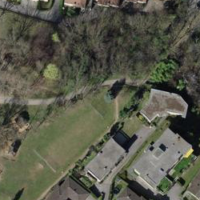
EUNIS habitat code: 54
Species observed at this site:
Equisetum arvense